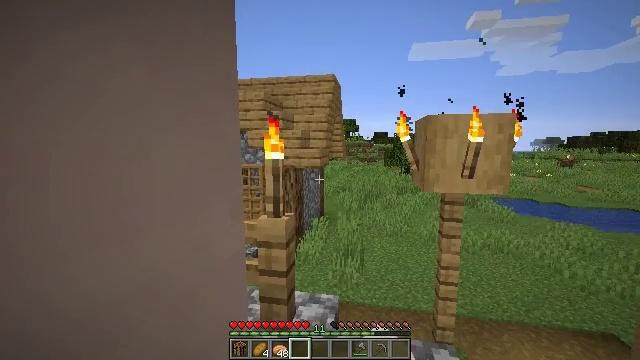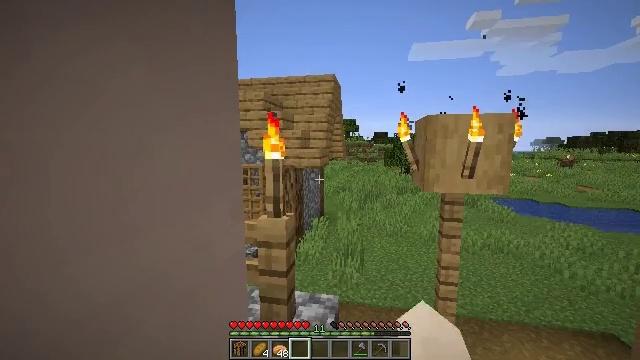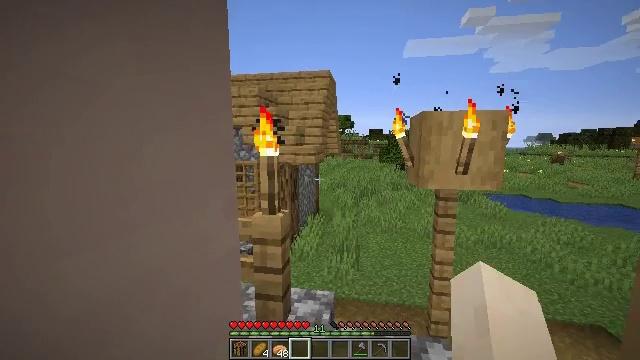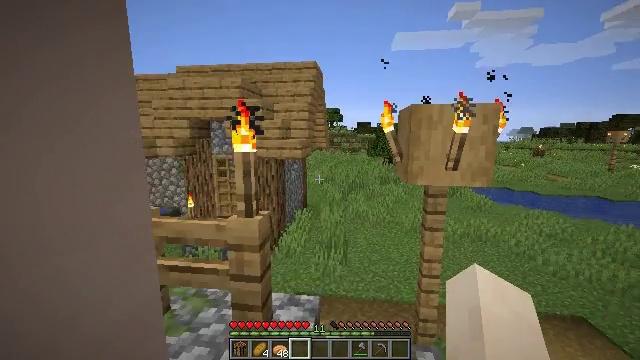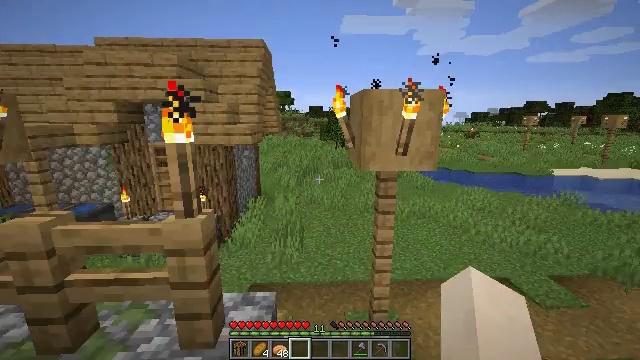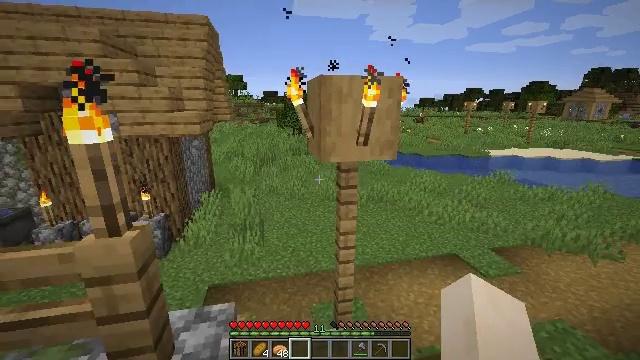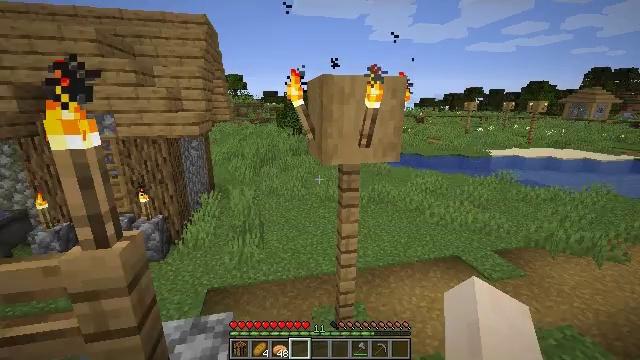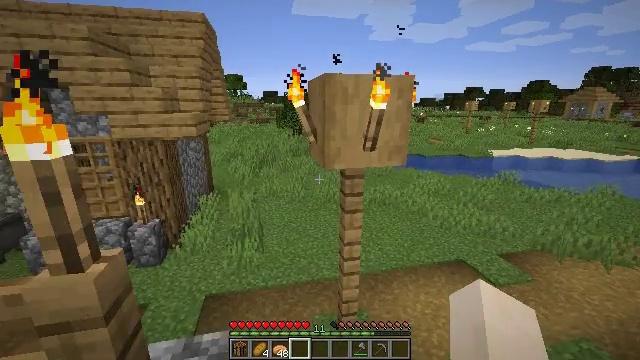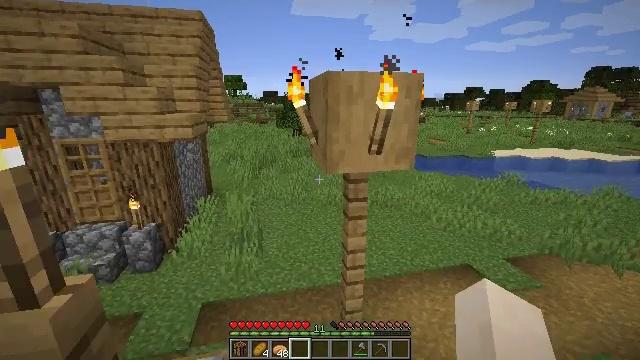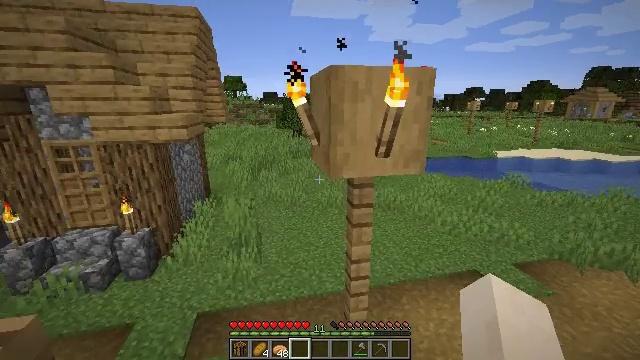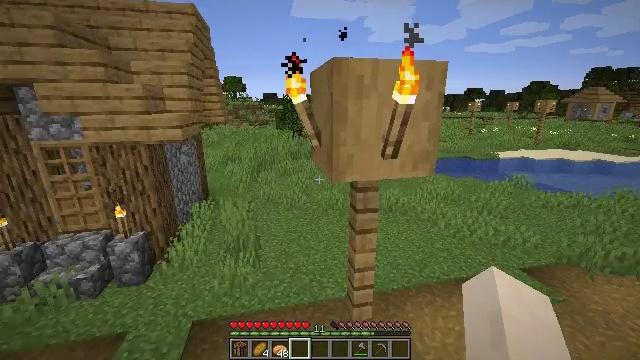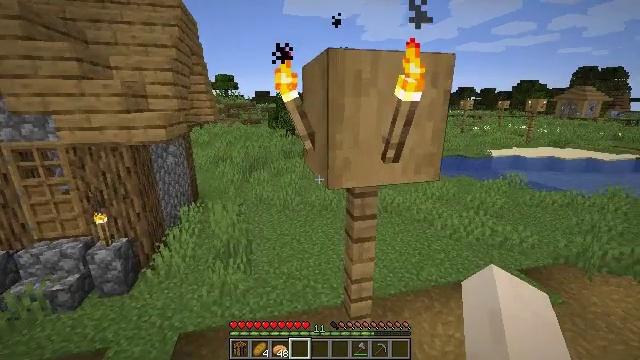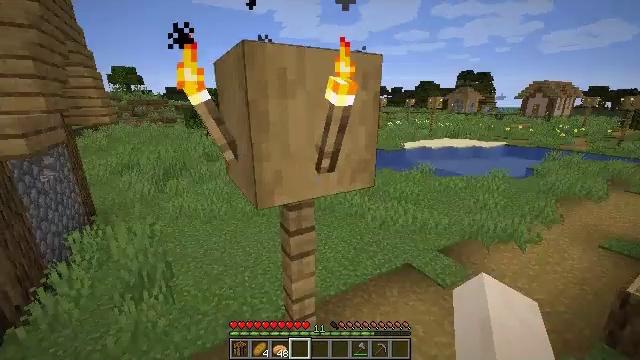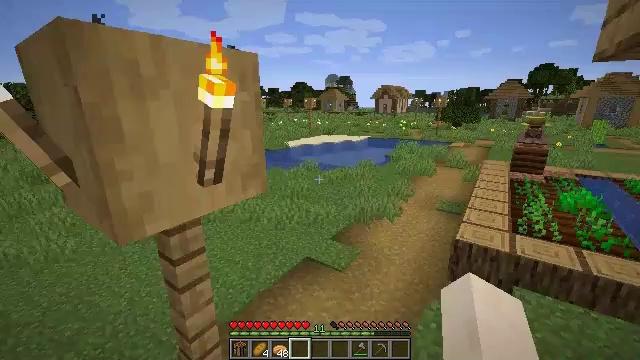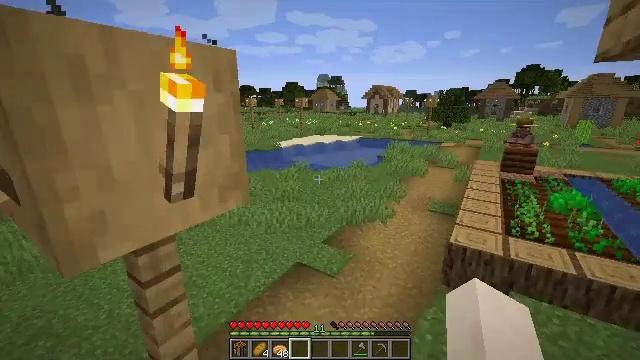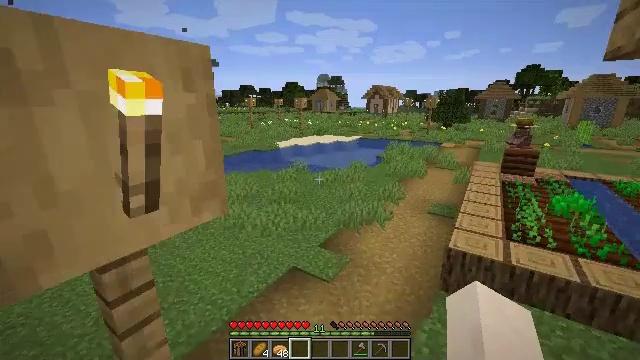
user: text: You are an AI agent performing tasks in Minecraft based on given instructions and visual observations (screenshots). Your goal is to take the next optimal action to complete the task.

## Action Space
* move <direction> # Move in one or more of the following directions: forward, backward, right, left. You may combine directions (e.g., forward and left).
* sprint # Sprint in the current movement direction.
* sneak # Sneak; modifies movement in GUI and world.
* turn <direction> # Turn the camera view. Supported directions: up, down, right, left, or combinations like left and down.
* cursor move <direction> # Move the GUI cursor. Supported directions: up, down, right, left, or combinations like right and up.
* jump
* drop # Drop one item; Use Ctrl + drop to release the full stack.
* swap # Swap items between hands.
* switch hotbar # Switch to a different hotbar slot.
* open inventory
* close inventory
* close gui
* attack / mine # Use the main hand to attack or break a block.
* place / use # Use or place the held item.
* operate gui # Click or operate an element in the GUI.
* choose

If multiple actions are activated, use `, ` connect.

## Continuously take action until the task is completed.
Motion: motion action
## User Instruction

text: Break the clay block to collect it.
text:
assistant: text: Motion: no_op
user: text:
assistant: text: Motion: move forward, turn right
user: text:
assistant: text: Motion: move forward, turn right and down
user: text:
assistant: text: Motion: move forward, turn right and down
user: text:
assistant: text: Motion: move forward, turn right and down
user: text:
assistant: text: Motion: move forward
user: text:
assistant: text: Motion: move forward
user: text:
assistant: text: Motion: move forward
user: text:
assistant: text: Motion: move forward
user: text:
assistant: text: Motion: move forward
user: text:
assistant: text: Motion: move forward, turn right
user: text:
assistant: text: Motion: move forward, turn right
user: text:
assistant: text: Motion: move forward and move right, turn right
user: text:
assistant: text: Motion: move forward and move right, turn right
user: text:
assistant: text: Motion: move forward and move right
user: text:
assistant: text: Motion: move forward
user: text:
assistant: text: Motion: no_op
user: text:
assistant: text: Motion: no_op
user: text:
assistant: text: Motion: no_op
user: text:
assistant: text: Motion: no_op
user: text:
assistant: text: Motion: no_op
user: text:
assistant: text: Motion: move forward
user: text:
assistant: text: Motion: move forward
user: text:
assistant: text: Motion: move forward
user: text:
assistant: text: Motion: move forward
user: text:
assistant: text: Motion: move forward
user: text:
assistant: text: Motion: move forward
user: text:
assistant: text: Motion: move forward, sprint
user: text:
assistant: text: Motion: move forward, sprint
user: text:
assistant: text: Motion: move forward, sprint